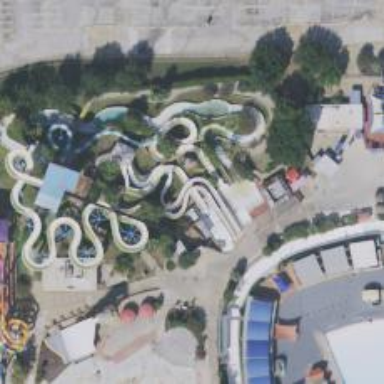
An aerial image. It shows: Water slide attraction.